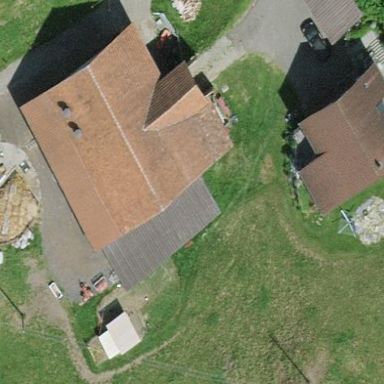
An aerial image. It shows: View of roof of building.